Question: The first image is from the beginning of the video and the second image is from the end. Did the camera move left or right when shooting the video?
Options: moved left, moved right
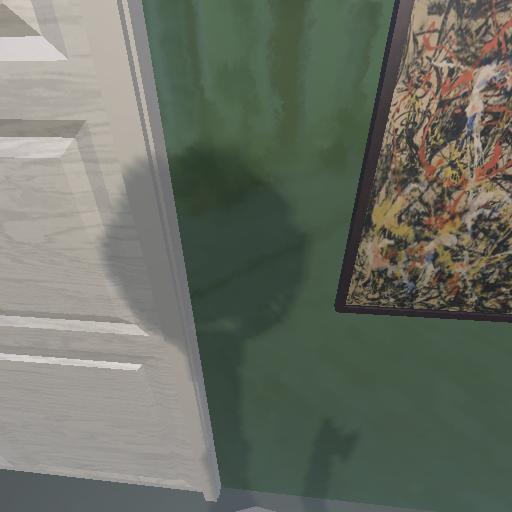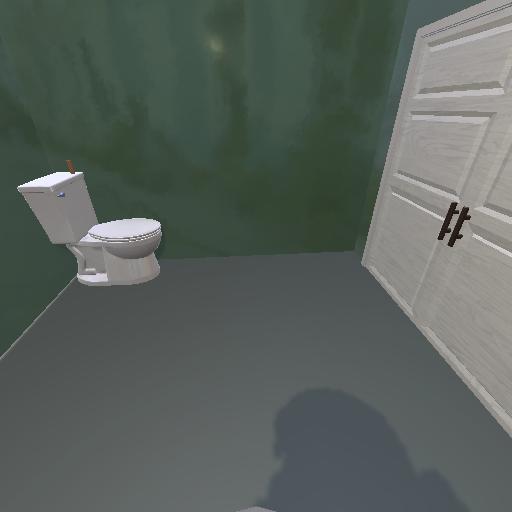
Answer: moved left